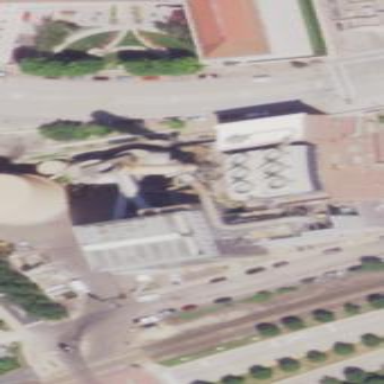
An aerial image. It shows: Industrial power plant with the landuse set as industrial.